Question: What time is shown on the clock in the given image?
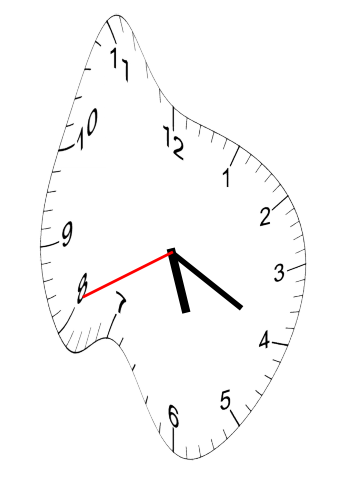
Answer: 05:19:41